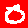
Digit: 0